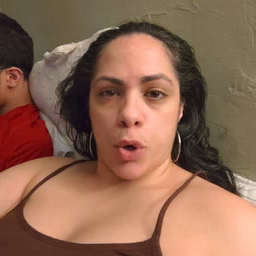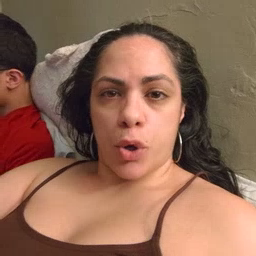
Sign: pencil